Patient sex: M
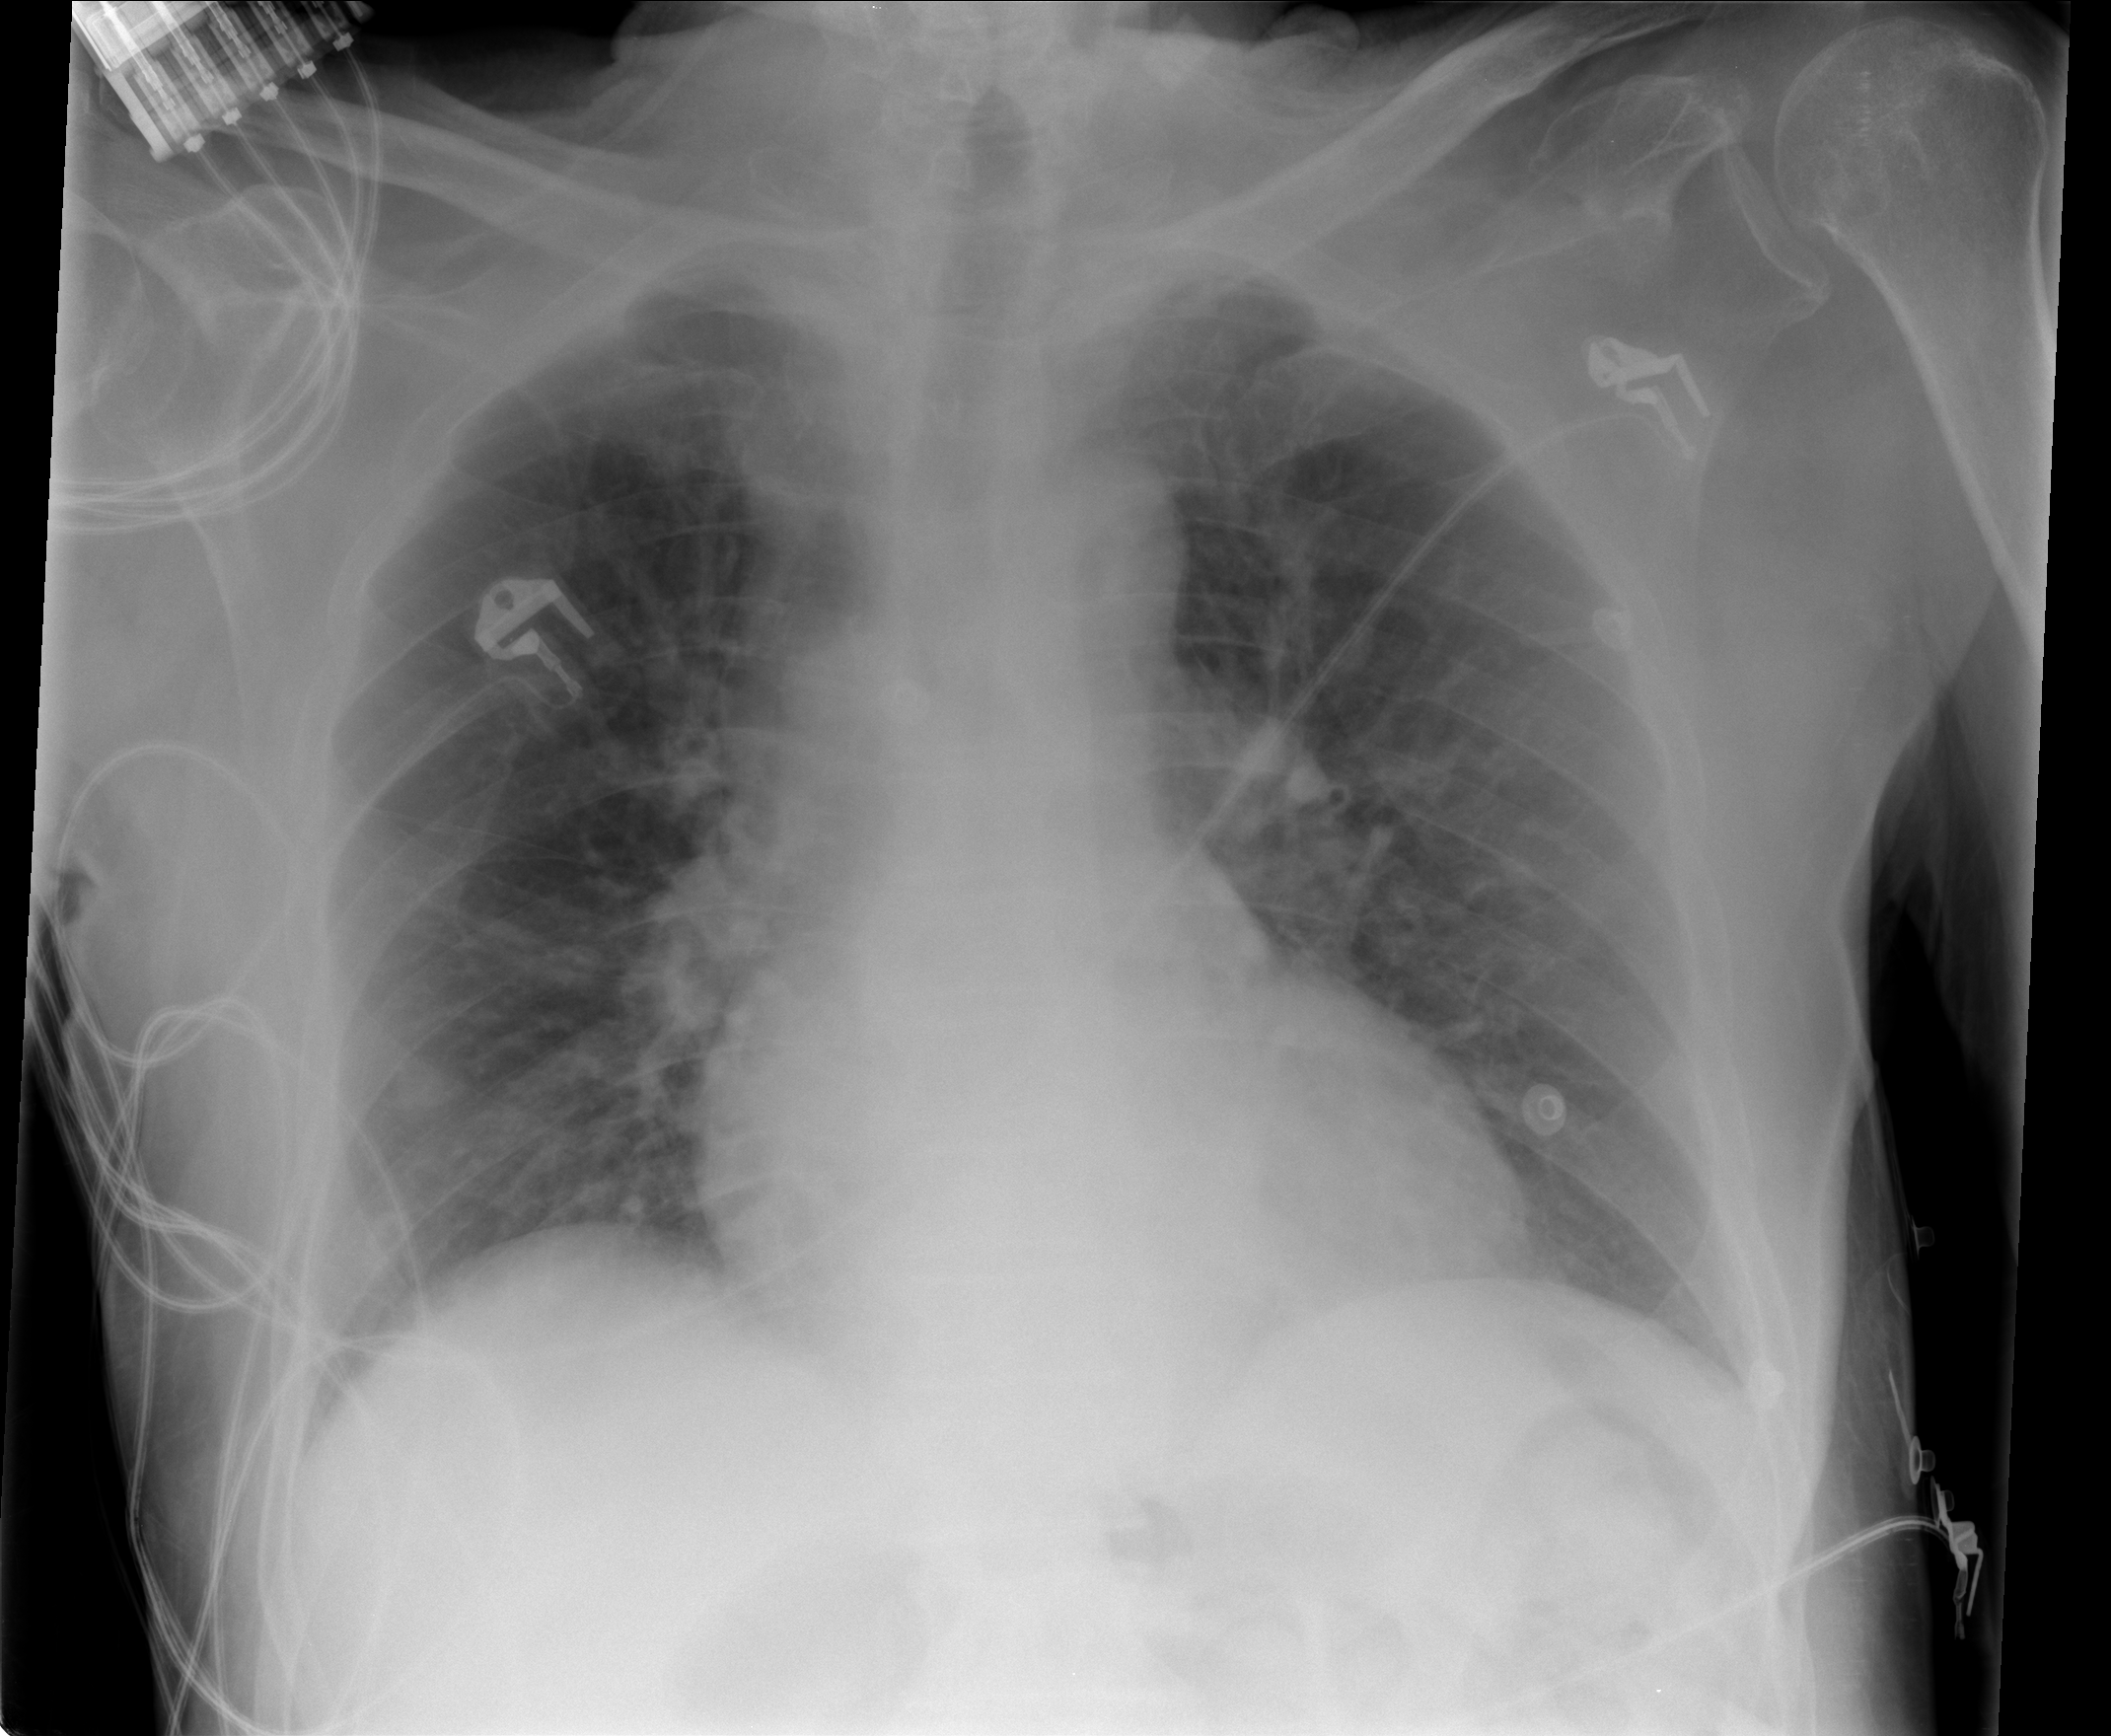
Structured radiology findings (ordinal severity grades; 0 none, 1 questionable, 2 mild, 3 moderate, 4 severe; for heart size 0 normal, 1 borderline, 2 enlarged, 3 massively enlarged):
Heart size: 0
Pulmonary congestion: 2
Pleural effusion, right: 0
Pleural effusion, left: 0
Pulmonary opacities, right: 0
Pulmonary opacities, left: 0
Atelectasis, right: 0
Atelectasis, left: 0